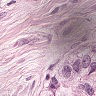
Metastatic tissue present: yes